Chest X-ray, AP view. Patient: 69 years old, sex M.
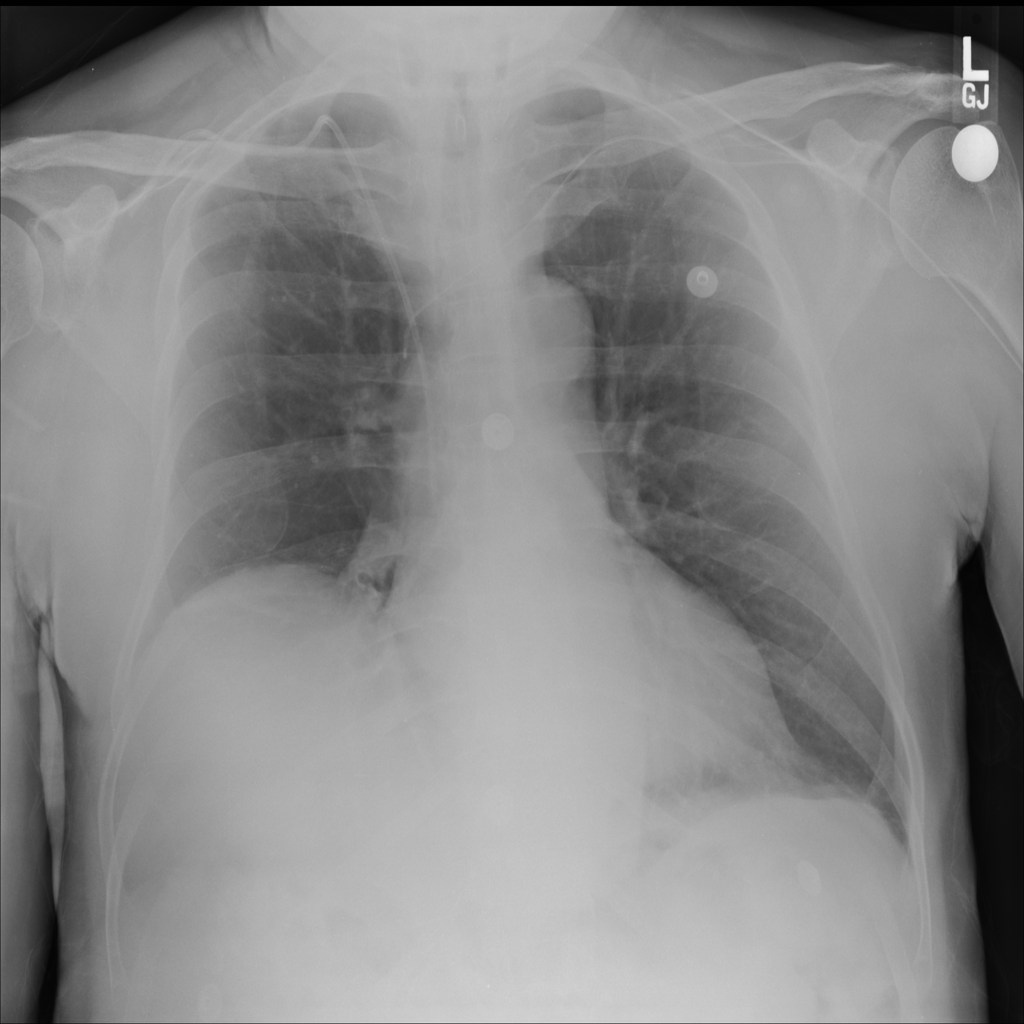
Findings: No Finding